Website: walmart
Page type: billing-address
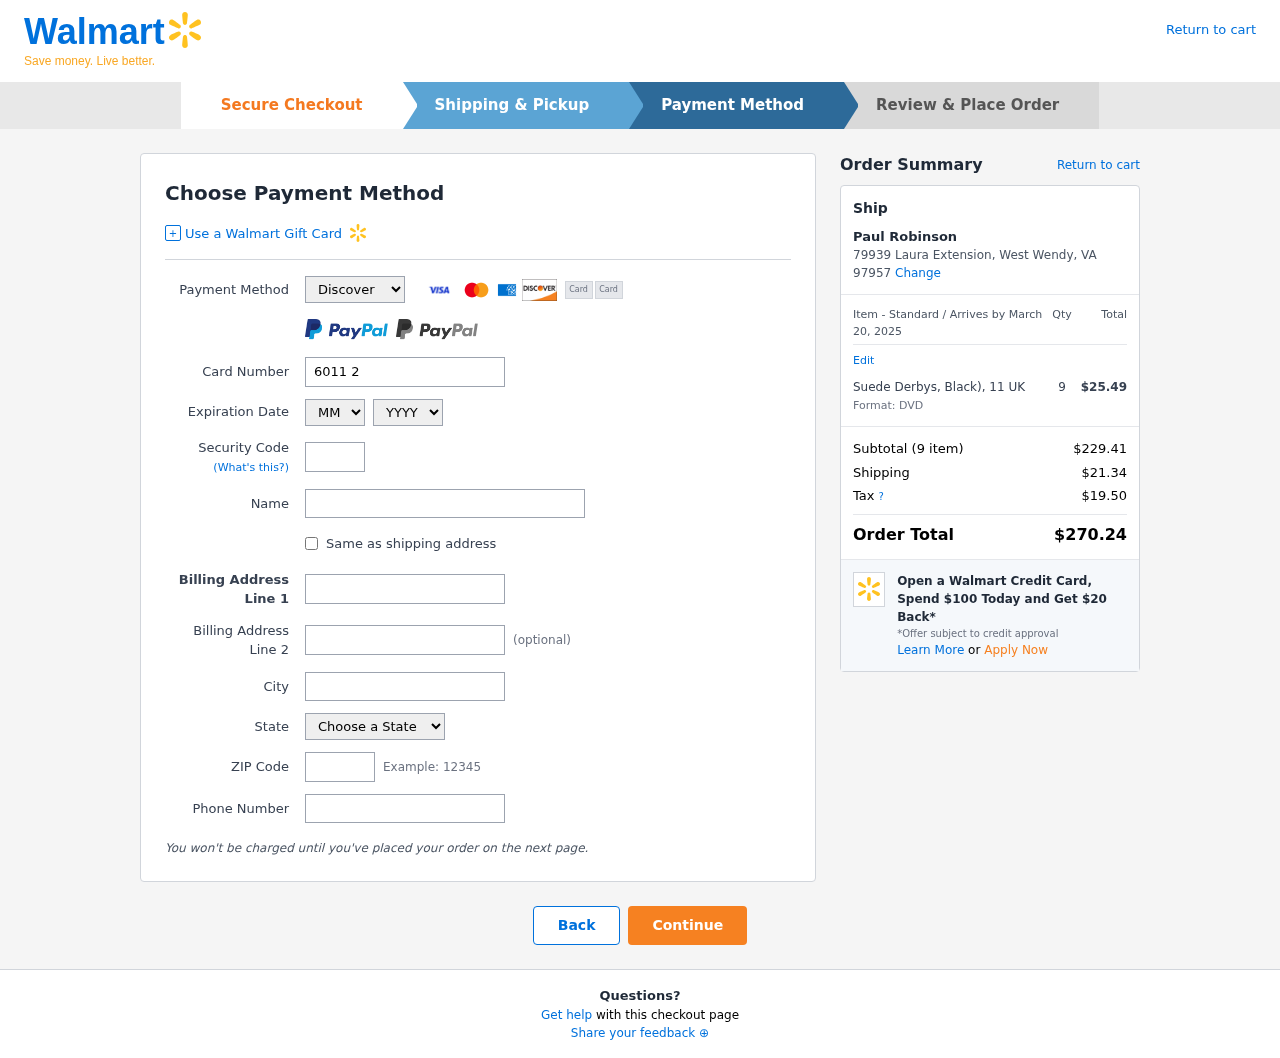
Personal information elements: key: PII_CARD_CVV
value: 038
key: PII_CARD_EXPIRY_MONTH
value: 06
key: PII_CARD_EXPIRY_YEAR
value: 27
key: PII_CARD_NUMBER
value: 6011 2429 3072 8839
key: PII_CARD_TYPE
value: Discover
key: PII_CITY
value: West Wendy
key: PII_CITY_STATE_ZIP
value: West Wendy, VA 97957
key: PII_FULLNAME
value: Paul Robinson
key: PII_PHONE
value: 7596275142
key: PII_POSTCODE
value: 97957
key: PII_STATE
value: Virginia
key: PII_STREET
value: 79939 Laura Extension
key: PII_FULLNAME2
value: Paul Robinson
Product elements: key: PRODUCT1_NAME
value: Suede Derbys, Black), 11 UK
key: PRODUCT1_PRICE
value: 25.49
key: PRODUCT1_QUANTITY
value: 9
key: PRODUCT1_DESC
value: Format: DVD
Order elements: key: ORDER_DELIVERY_DATE
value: March 20, 2025
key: ORDER_NUM_ITEMS
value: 9
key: ORDER_SUBTOTAL
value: $229.41
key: ORDER_SHIPPING_COST
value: $21.34
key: ORDER_TAX
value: $19.50
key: ORDER_TOTAL
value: $270.24